Field crop: maize
Growth stage: 2
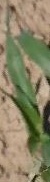
Species: maize